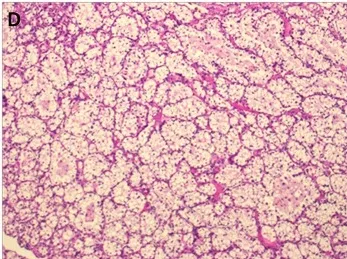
Immunohistochemical staining showing positivity for CAIX, CD10, and Vimentin. (D) Histological examination of the tumor using Hematoxylin & Eosin stain.
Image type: pathology (h&e)